Question: I have some web services in a asp.net web application using 'asmx'.
as it goes I need to provide more web services here and I'm going to use Web API instead of traditional asmx.
the question is, Can I have these to types of web service in the same project which is going to deploy on the same web host?
here is the solution explorer:

as you can see, the 'CNIS.asmx' and 'Webservise_TCIKH.asmx' are serving from long time ago, and now I need to add more web services using Web API, but the old web services should remain functional .
I've added a new API controller called 'AirKindController.cs' in the folder called CNISAPI. this is the implementation:
'''
public class AirKindController : ApiController
{
CNISDataContext db;
private AirKindController()
{
db = new CNISDataContext();
}
// GET api/<controller>
public IEnumerable<AirKind> Get()
{
return db.AirKinds;
}
'''
BUT, when I request the 'http://localhost:3031/CNISAPI/api/AirKind' or 'http://localhost:3031/api/AirKind' there is an error of 404! Am I calling right? or it is not possible to have these two types of web services in the same place?
Thanks in advance!
by @moarboilerplate guidance, I've added a 'Global.asax' to my project and add the route configuration in the 'Application_Start' method like below:
'''
protected void Application_Start(object sender, EventArgs e)
{
GlobalConfiguration.Configure(WebApiConfig.Register);
}
'''
the 'WebApiConfig.Register' is here:
'''
public static class WebApiConfig
{
public static void Register(HttpConfiguration config)
{
// Web API configuration and services
// Web API routes
config.MapHttpAttributeRoutes();
config.Routes.MapHttpRoute(
name: "DefaultApi",
routeTemplate: "api/{controller}/{id}",
defaults: new { id = RouteParameter.Optional }
);
}
}
'''
Now I'm able to get the xml formatted output by requesting 'http://localhost:3031/api/AirKind'.
Problem SOLVED!!!
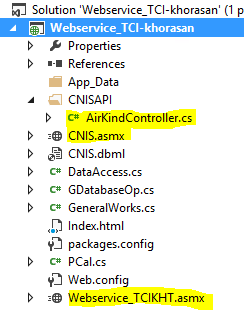
Answer: As this problem is solved in the question itself, I decide to add the answer in the Answers section:
by @moarboilerplate guidance, I've added a Global.asax to my project and add the route configuration in the 'Application_Start' method like below:
'''
protected void Application_Start(object sender, EventArgs e)
{
GlobalConfiguration.Configure(WebApiConfig.Register);
}
'''
the 'WebApiConfig.Register' is here:
'''
public static class WebApiConfig
{
public static void Register(HttpConfiguration config)
{
// Web API configuration and services
// Web API routes
config.MapHttpAttributeRoutes();
config.Routes.MapHttpRoute(
name: "DefaultApi",
routeTemplate: "api/{controller}/{id}",
defaults: new { id = RouteParameter.Optional }
);
}
}
'''
Now I'm able to get the xml formatted output by requesting 'http://localhost:3031/api/AirKind'.
Special thanks to @moarboilerplate .